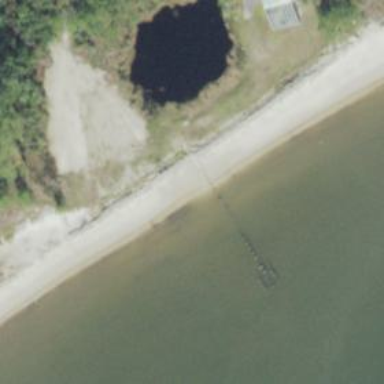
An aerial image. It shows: Pier structure constructed by humans.